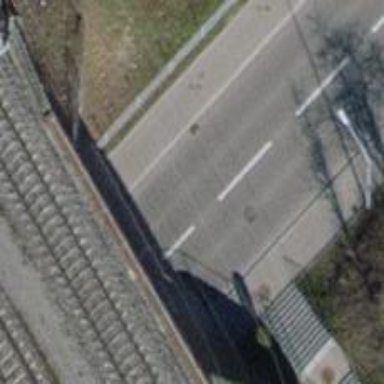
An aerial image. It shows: Unclassified road with asphalt surface.